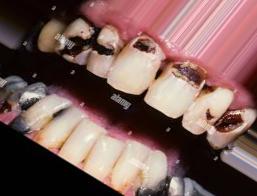
Condition: Caries